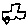
Label: car